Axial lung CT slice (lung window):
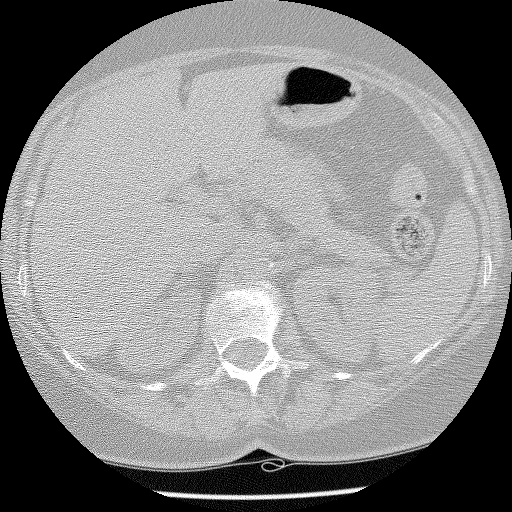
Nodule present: no